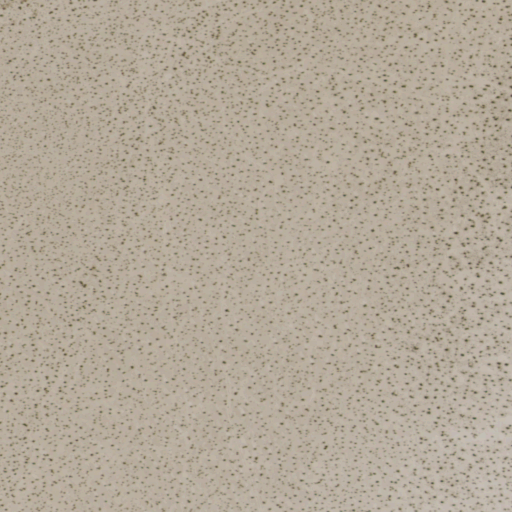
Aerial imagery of valley in Nevada named Dry Lake Valley containing barren land, herbaceous wetlands, and shrub